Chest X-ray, AP view. Patient: 52 years old, sex M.
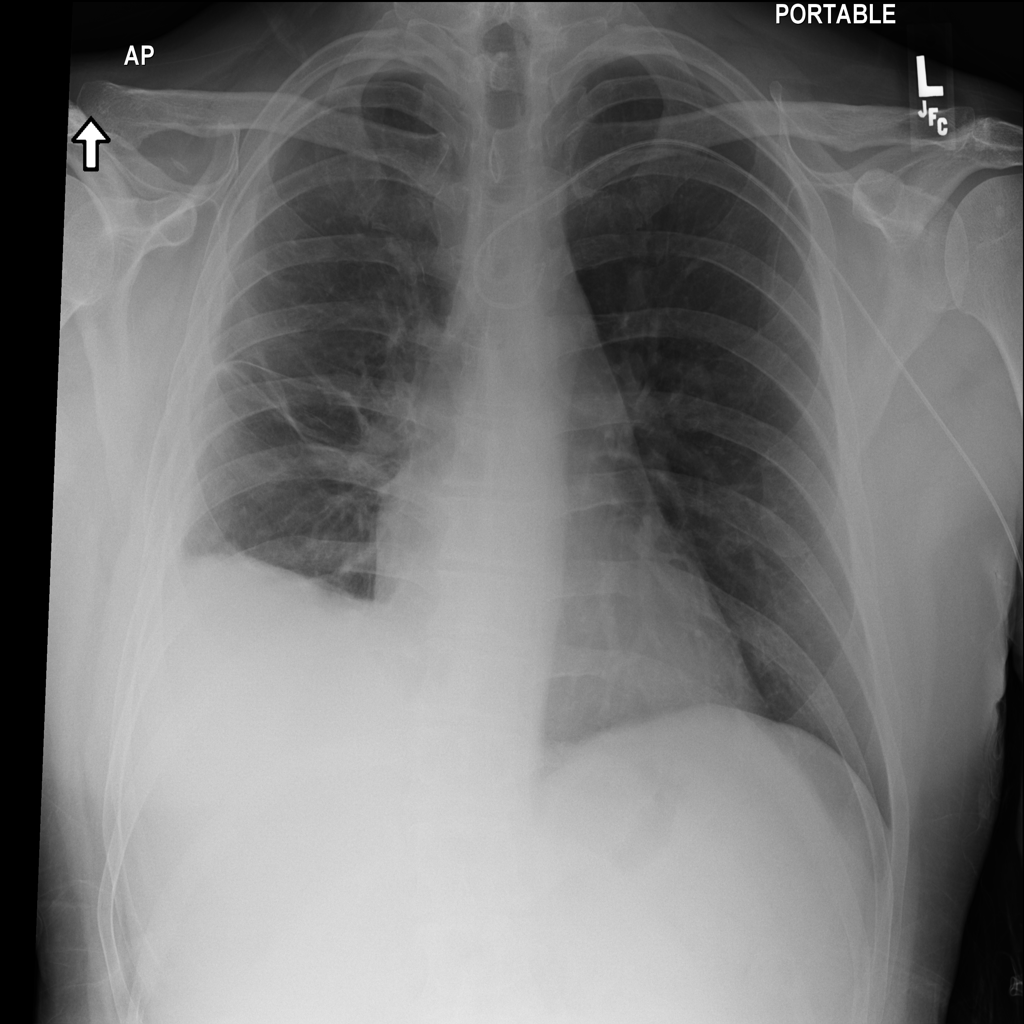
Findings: Pleural_Thickening